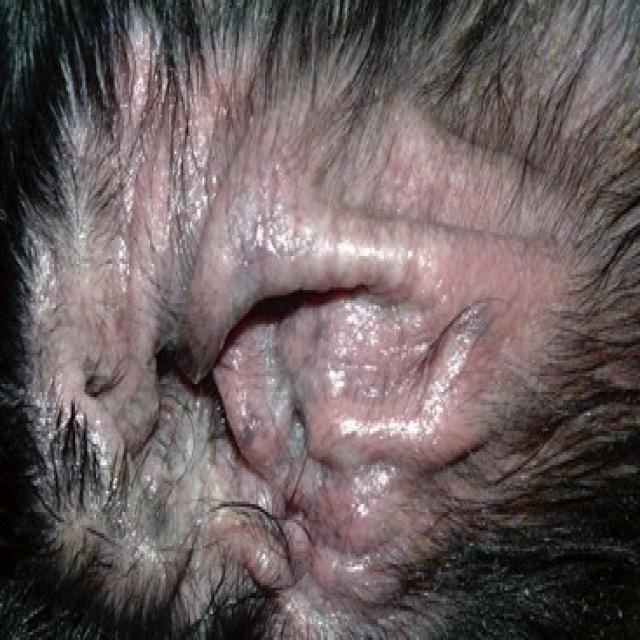
Canine hypersensitivity reaction — allergic skin response with urticaria, erythema, pruritus, and angioedema. May be food, environmental, or flea allergy related.